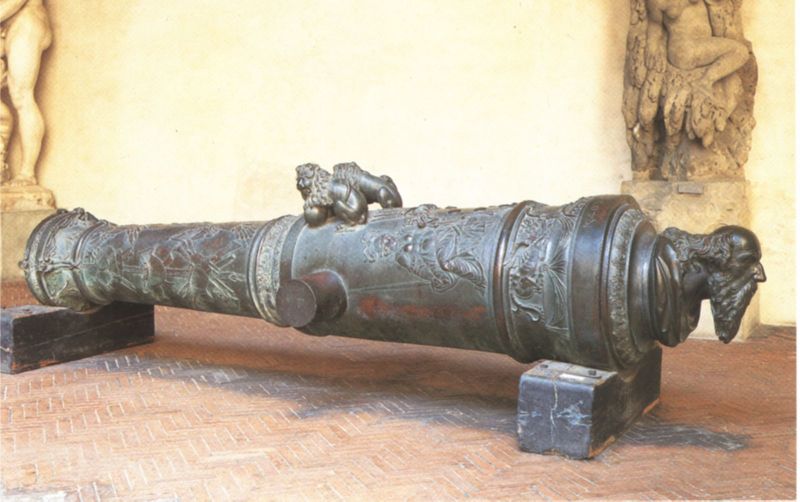
Titel: Kanone mit dem hl. Paulus
Künstler: Cosimo Cenni
Institution: Florenz, Bargello
Schlagwörter: kopf, mann, nase, bart, gesicht, sockel, boden, relief, schiff, ziegel, figuren, krieg, glatze, verzierung, metall, bronze, eisen, gusseisen, kanone, kupfer, waffe, löwe, block, guss, rohr, klotz